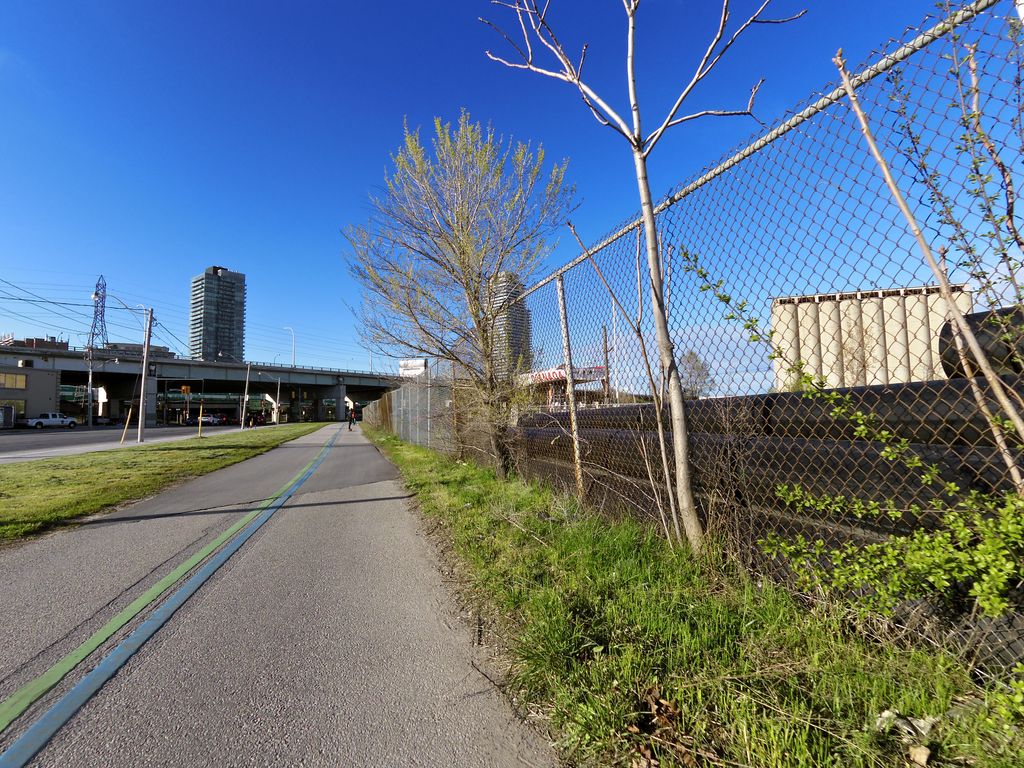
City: toronto